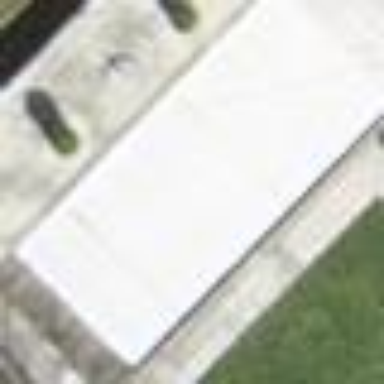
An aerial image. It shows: Swimming pool located in leisure land.